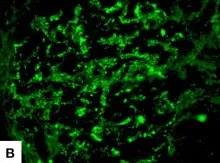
(B) By immunofluorescence, IgG deposits were diffusely observed and organized in a starry sky pattern (FITC: original magnification: 400x).
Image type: pathology (immunostaining)